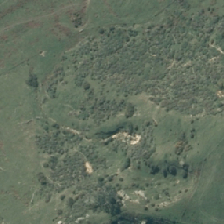
Land cover: grose_broom